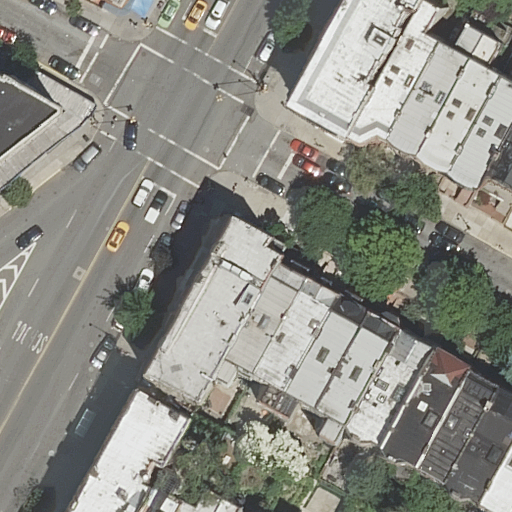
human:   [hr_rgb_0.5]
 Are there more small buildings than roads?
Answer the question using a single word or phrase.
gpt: no

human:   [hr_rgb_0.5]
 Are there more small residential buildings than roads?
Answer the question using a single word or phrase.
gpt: no

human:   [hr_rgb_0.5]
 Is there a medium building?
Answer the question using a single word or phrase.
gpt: yes

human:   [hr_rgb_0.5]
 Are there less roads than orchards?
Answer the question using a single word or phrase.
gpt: no

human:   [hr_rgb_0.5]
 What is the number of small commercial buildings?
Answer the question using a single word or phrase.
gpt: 0

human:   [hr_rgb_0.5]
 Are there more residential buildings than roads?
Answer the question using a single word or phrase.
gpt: yes

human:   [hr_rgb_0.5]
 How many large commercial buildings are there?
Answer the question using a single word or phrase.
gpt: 0

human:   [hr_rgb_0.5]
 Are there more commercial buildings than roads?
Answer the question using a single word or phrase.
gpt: no

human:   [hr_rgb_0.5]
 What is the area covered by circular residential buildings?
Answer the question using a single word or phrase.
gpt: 0m2

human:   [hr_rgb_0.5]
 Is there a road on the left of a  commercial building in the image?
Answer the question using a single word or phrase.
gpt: no

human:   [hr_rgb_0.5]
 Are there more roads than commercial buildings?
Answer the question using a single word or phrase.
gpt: yes

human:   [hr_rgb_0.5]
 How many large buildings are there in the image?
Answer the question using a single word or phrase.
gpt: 1

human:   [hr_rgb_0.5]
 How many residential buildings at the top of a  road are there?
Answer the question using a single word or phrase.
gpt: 8

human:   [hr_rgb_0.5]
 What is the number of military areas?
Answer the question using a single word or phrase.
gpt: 0

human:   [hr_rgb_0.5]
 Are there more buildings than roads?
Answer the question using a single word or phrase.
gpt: yes

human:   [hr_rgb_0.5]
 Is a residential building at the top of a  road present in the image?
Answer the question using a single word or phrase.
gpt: yes

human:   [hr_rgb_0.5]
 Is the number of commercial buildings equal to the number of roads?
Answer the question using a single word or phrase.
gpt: no

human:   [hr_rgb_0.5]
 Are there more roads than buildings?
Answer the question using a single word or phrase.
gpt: no

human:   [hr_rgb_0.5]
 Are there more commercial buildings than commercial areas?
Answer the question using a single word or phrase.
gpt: no

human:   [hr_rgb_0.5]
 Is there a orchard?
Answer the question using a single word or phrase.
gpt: no

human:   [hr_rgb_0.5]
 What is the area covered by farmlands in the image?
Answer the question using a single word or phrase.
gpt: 0m2

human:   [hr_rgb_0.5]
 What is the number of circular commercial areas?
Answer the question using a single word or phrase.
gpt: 0

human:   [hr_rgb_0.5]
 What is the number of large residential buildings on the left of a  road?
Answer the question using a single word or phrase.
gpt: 1

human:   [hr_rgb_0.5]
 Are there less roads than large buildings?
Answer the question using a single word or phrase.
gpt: no

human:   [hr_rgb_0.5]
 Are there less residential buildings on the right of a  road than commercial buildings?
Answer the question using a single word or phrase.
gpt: no

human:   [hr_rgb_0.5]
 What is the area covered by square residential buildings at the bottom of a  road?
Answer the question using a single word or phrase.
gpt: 0m2

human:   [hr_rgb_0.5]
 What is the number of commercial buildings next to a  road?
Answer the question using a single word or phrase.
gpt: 0

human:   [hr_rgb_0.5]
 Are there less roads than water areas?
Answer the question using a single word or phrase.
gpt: no

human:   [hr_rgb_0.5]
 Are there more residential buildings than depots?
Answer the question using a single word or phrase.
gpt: yes

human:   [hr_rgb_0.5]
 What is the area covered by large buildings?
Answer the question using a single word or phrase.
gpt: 1160m2

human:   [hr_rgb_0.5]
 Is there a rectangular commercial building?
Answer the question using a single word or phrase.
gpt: no

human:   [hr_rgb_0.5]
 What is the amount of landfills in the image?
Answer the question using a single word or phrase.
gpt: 0

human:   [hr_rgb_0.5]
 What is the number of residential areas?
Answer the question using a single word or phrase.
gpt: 0

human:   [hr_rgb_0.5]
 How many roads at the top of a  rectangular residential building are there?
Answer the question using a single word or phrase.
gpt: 5

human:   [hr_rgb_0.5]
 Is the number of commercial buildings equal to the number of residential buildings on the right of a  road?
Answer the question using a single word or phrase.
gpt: no

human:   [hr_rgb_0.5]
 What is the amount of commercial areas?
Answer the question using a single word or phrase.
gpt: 0